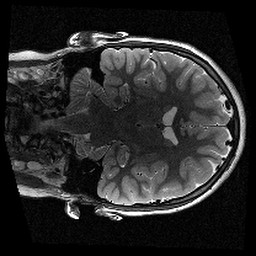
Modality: T2w
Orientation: coronal
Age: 10
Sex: female
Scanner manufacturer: siemens
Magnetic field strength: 3 T
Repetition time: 9.23 s
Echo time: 0.067 s